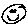
Label: smiley face